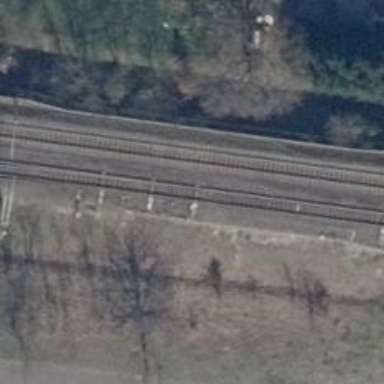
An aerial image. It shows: Railway switch with the turnout on the left side.